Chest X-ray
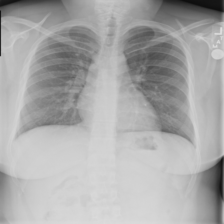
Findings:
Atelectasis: negative
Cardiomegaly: negative
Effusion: negative
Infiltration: negative
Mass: negative
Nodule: negative
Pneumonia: negative
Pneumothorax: negative
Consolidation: negative
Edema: negative
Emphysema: negative
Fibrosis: negative
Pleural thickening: negative
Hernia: negative